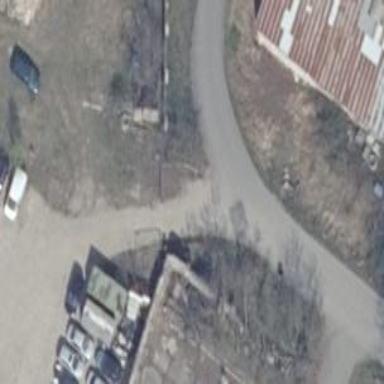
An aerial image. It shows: Driveway leading to service road.